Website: bh-photo
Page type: payment
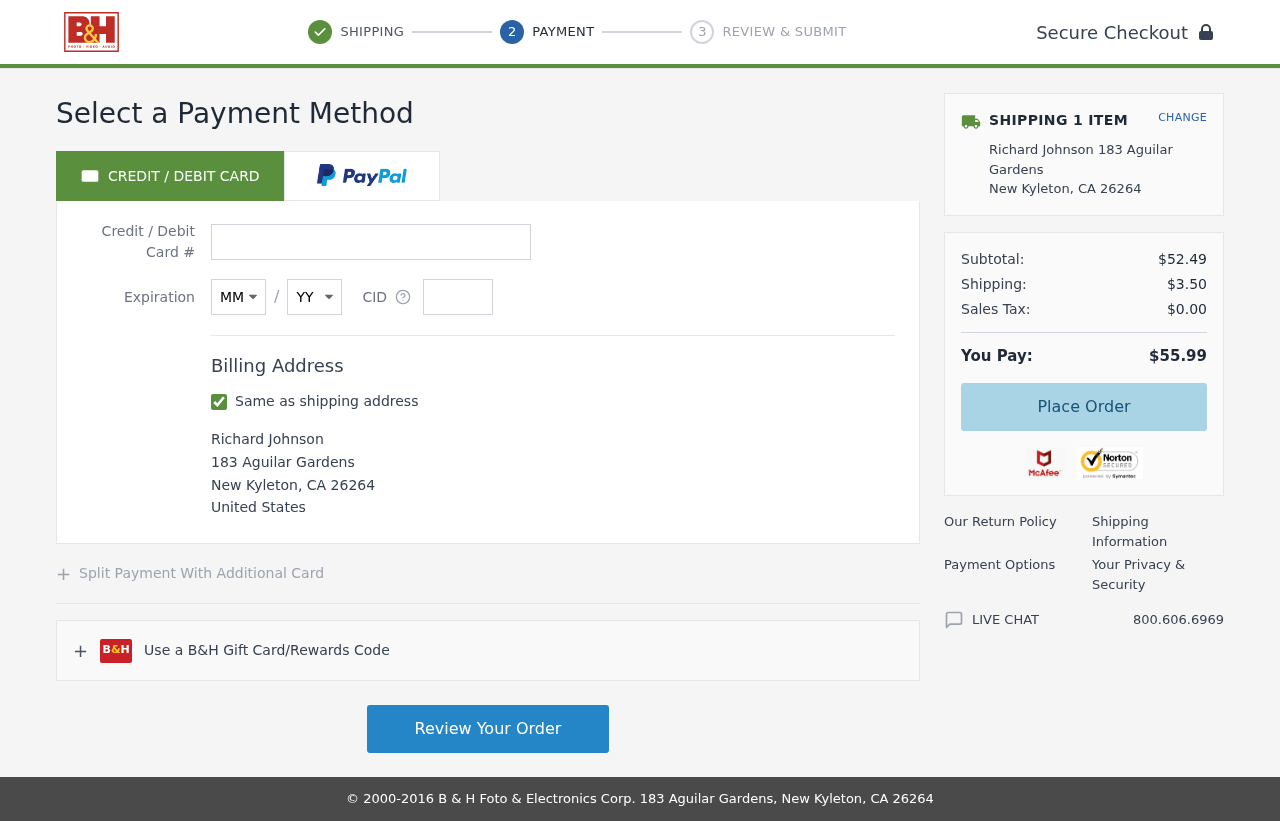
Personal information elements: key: PII_CARD_CVV
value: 692
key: PII_CARD_EXPIRY_MONTH
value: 07
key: PII_CARD_EXPIRY_YEAR
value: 29
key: PII_CARD_NUMBER
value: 6011 3316 2427 2509
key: PII_CITY
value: New Kyleton
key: PII_COUNTRY
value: United States
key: PII_FULLNAME
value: Richard Johnson
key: PII_POSTCODE
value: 26264
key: PII_STATE_ABBR
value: CA
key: PII_STREET
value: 183 Aguilar Gardens
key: PII_FULLNAME2
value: Richard Johnson
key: PII_CITY2
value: New Kyleton
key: PII_STATE_ABBR2
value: CA
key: PII_POSTCODE_FULL
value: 26264
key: PII_POSTCODE_NUMERIC
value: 26264
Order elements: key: ORDER_NUM_ITEMS
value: SHIPPING 1 ITEM
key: ORDER_SUBTOTAL
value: $52.49
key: ORDER_SHIPPING_COST
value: $3.50
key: ORDER_TAX
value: $0.00
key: ORDER_TOTAL
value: $55.99